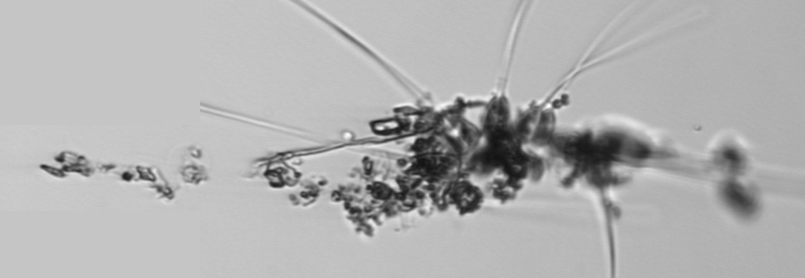
Label: Asterionellopsis_glacialis